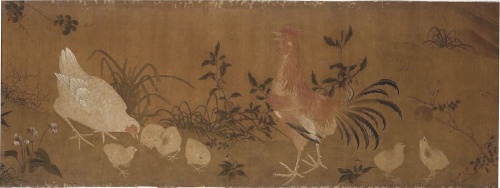
Artist: Unidentified artist|Huang Qüan
Artist bio: |Chinese, active ca. 950
Object type: Handscroll
Classification: Paintings
Medium: Handscroll; ink and color on silk
Culture: China
Period: early Ming dynasty (1368–1644)
Dimensions: 14 x 87 1/2 in. (35.6 x 222.3 cm)
Department: Asian Art
Credit line: From the Collection of A. W. Bahr, Purchase, Fletcher Fund, 1947
Accession year: 1947
Repository: Metropolitan Museum of Art, New York, NY
Tags: Chickens|Roosters